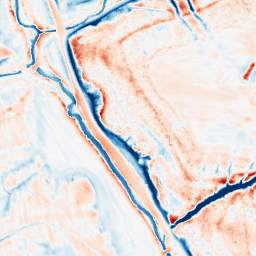
Category: classical
Decomposition family: gaussian_anisotropic
Decomposition parameters: sigma_x: 5
sigma_y: 5
Upsampling method: quartic
Upsampling parameters: scale: 8
Upsampling scale: 8